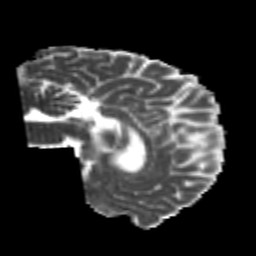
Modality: MD
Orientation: sagittal
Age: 23
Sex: male
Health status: healthy
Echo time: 0.074 s